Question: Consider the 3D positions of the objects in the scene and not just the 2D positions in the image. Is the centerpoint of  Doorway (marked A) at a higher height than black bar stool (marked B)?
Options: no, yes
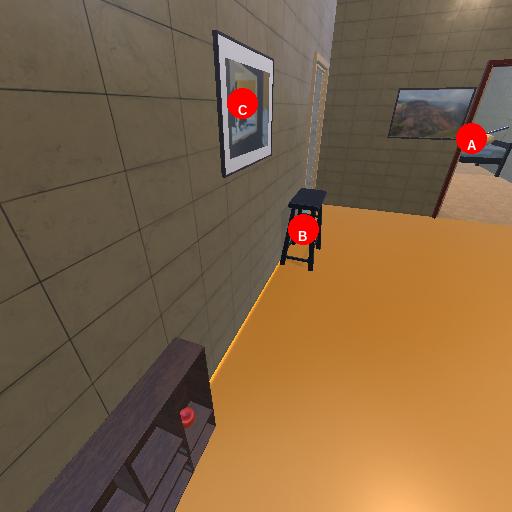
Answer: no